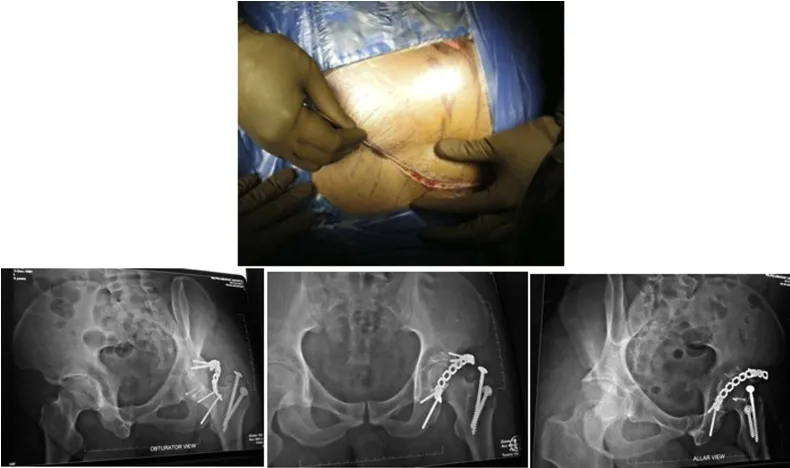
Internal Fixation through Kocher Langenback Approach & Postoperative X-ray After Surgery.
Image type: radiology (x_ray)